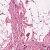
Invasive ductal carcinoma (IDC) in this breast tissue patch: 0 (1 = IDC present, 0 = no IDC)